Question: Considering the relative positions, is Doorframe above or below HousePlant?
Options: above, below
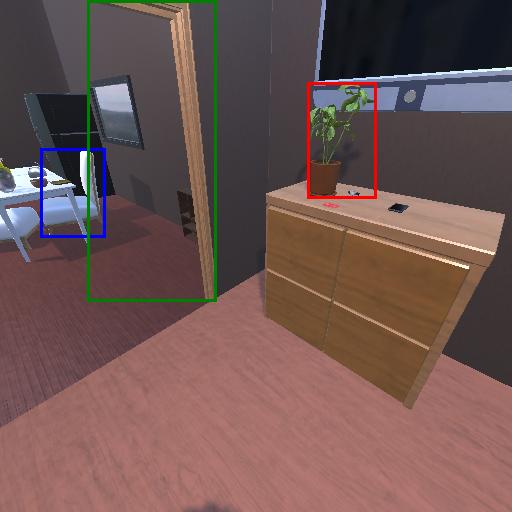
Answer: above